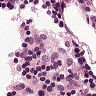
Metastatic tissue present: no